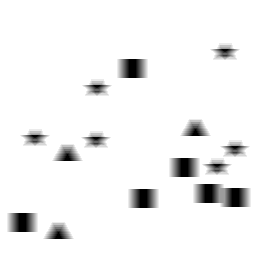
Squares: 6
Triangles: 3
Stars: 6
Total shapes: 15